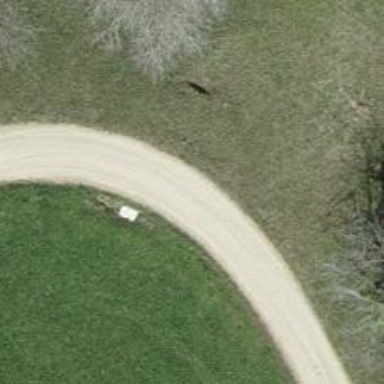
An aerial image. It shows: Gravel track with grade2 tracktype.